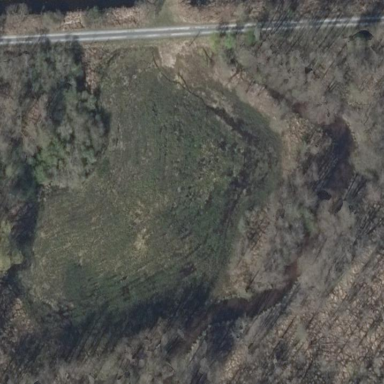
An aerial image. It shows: Wet meadow in natural wetland area.